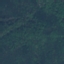
Land use / land cover class: Forest